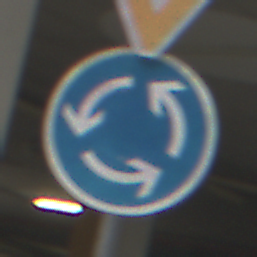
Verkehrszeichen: Kreisverkehr
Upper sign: VorfahrtGewaehren
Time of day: Midday
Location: Roofed (Urban)
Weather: Overcast
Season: NotSpecified
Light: Artificial